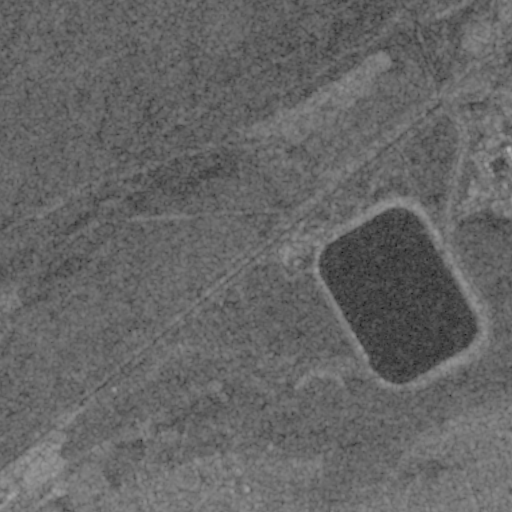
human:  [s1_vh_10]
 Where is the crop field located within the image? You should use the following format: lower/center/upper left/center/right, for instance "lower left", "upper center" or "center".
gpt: The crop field is located in the lower right of the image.
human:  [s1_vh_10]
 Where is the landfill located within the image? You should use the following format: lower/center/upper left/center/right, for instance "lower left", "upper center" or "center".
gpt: The landfill is located in the upper right of the image.
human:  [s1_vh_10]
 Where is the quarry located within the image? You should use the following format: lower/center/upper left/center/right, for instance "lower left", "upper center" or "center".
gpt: The quarry is located in the lower left of the image.
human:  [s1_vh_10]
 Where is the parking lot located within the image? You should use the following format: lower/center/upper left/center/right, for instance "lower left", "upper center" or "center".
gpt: There is no parking lot in the image.

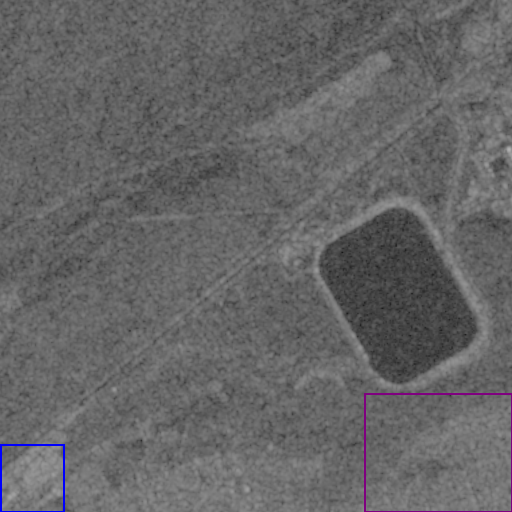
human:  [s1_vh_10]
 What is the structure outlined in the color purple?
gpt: The structure outlined in purple is a crop field.
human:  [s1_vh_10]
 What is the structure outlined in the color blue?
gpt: The structure outlined in blue is a quarry.
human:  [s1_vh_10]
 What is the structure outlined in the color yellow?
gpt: There is no yellow outline.